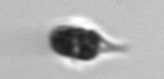
Label: Mesodinium